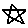
Label: star